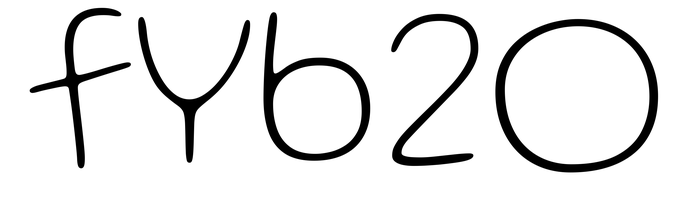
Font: Gluten_Thin